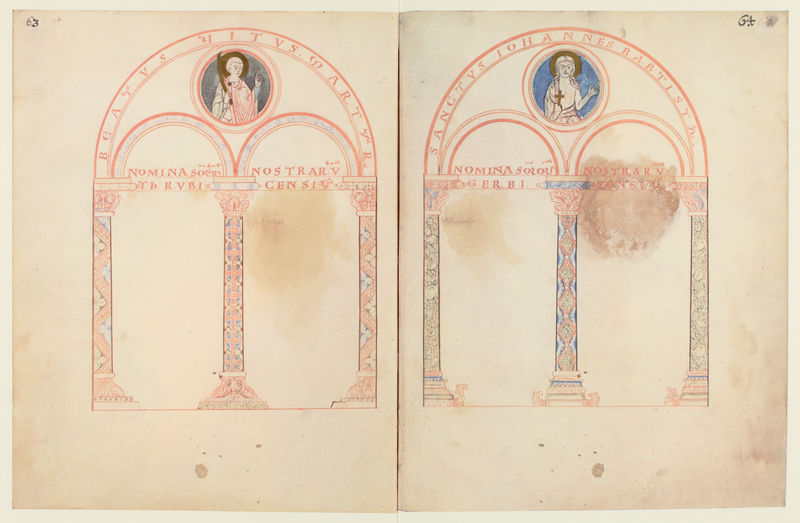
Titel: Liber Vitae der Abtei Corvey
Institution: Münster, Staatsarchiv
Schlagwörter: blau, gott, mann, skizze, säule, säulen, zeichnung, haus, rot, architektur, bibel, sockel, blatt, kreis, engel, schrift, papier, rundbogen, ornamente, verzierung, bögen, buch, medaillon, kreuz, seite, schwert, pergament, portal, kreuze, christus, jesus, christlich, fresken, romanik, segen, heilige, fresko, heilig, typographie, fresco, zeichnungen, medaillons, segensgestus, buchmalerei, evangelisten, evangeliar, byzantinisch, frühchristlich, evangelien, chrsitus, synopse, evangelistar, chrsitentum, nomina, synopsepergament, nostra